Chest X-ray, AP view. Patient: 58 years old, sex M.
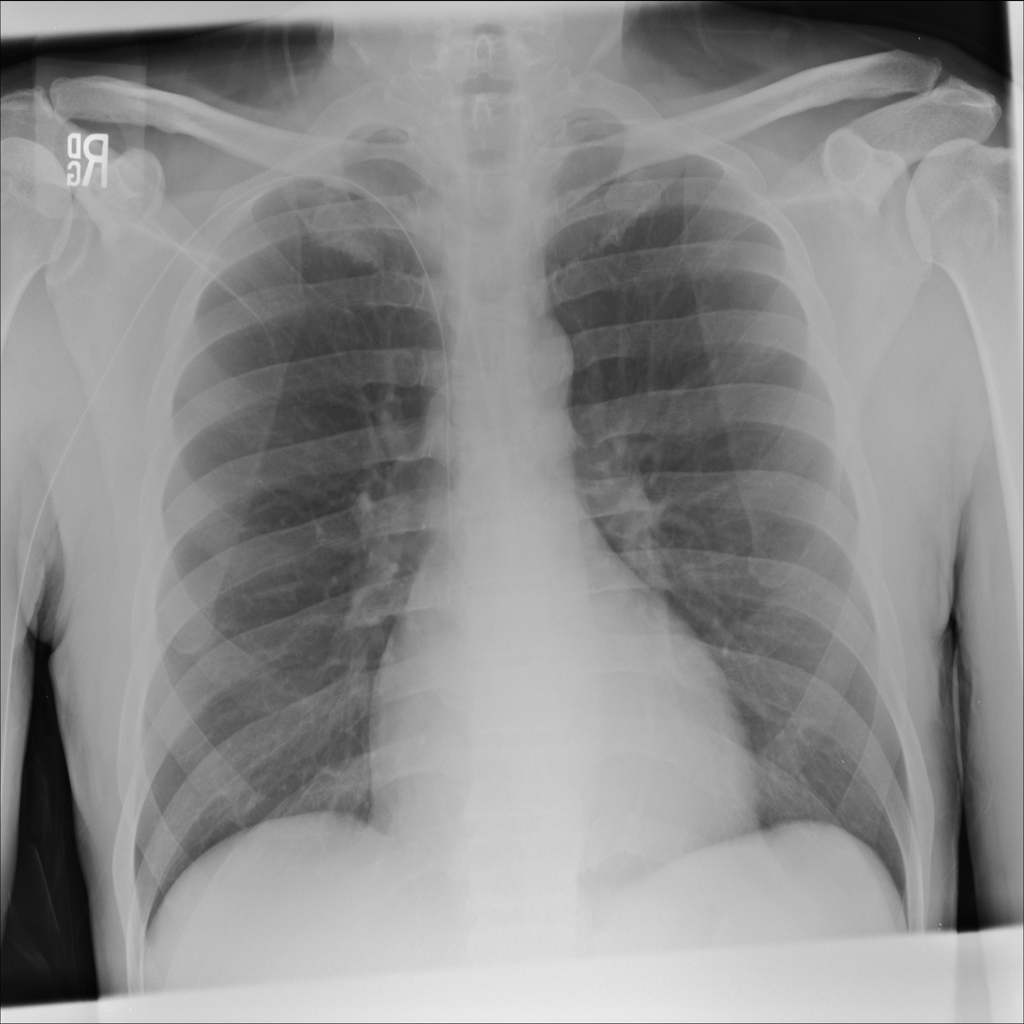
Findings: No Finding